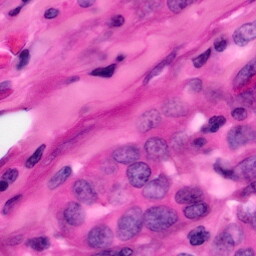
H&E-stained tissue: Pancreatic